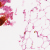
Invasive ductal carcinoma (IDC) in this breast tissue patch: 0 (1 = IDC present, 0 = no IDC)